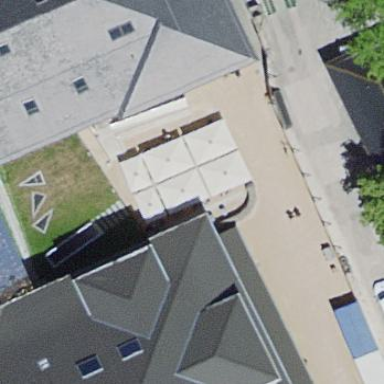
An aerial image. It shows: Outdoor seating area for leisure.